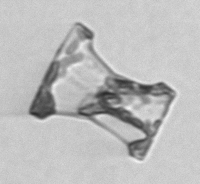
Label: Eucampia